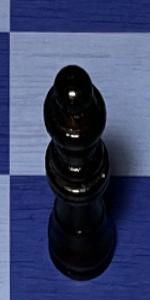
Label: Queen_Black